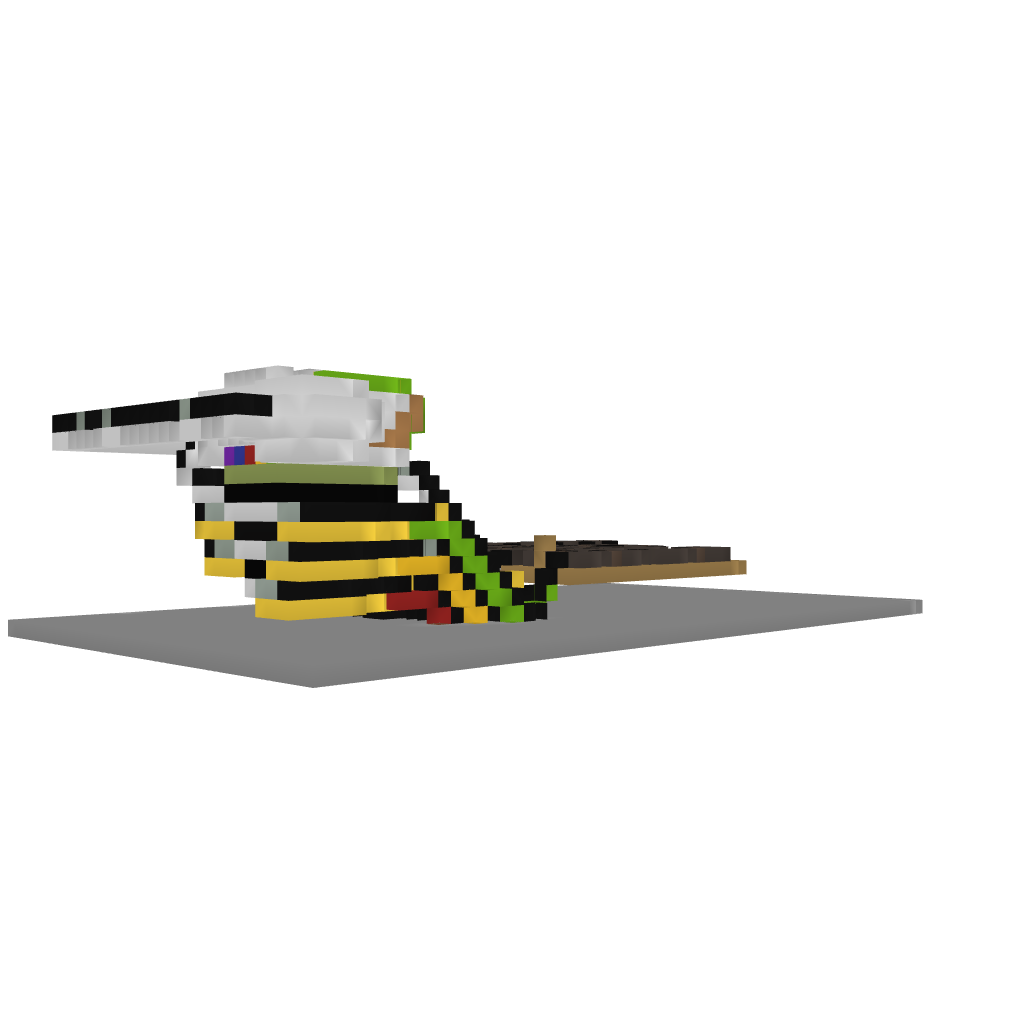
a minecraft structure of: RainbowRun-Longjacob1